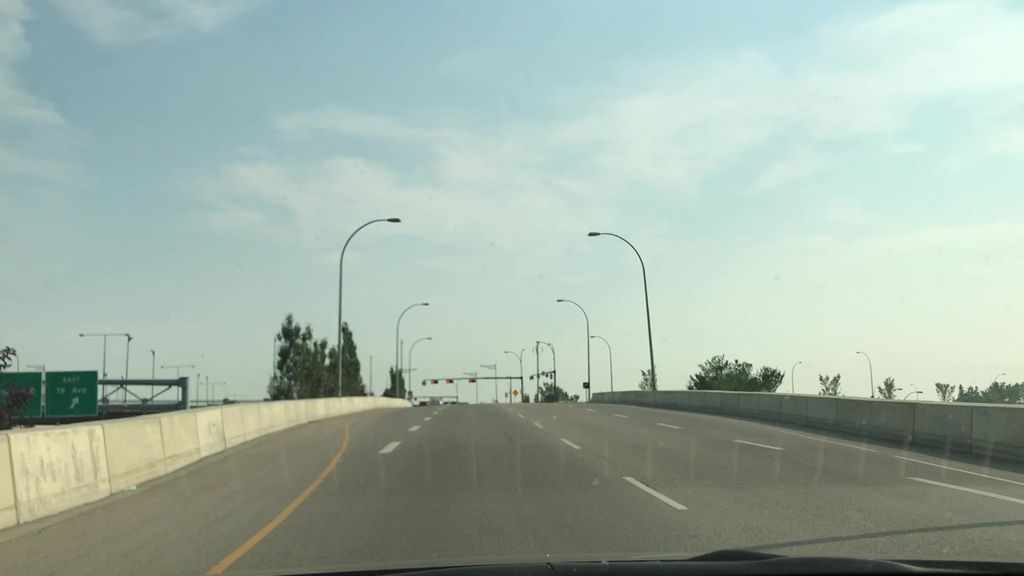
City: edmonton